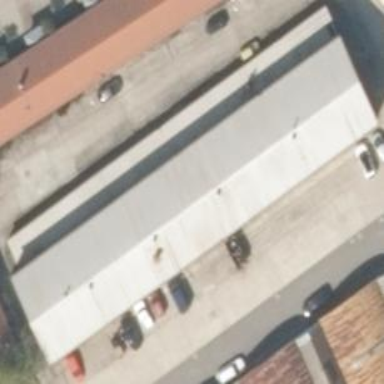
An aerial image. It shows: Industrial building.